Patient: sex F, age 71
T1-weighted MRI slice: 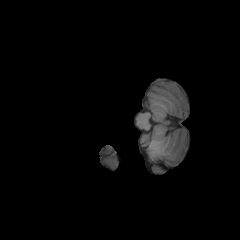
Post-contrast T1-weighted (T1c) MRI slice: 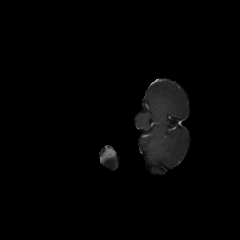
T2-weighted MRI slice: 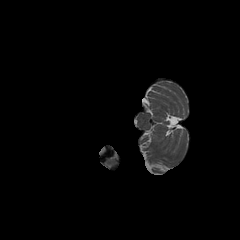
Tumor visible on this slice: no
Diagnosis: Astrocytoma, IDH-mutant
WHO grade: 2